Question: I am currently learning to create distributed software with Akka, the program i am trying to make is a scraping program. The main challange i have is that i need control over how many simunitanies reqests that goes to the same host, so i will not get banned from the sites. As i have never used Akka before to any real extends could i really use some help with my design, if it is good or completly missed the point.
My design idea is to make a router, for each host, with the amount of routess that i want to continues hit the site with. With a cordinating actors to send the request to the right router.
As my Cordinator is a normal actors, can it only route one request at the time, are there a way to make it able to route multible requests at the time like the router, so it will not be a buttle neck?

My idea in code.
'''
public class HttpRequestCordinator : ReceiveActor
{
private Dictionary<string, IActorRef> hostDownloader;
public HttpRequestCordinator()
{
hostDownloader = new Dictionary<string, IActorRef>();
this.Receive<HttpRequestMessage>(r =>
{
this.OnHttpRequesetMessage(r);
});
}
private void OnHttpRequesetMessage(HttpRequestMessage message)
{
var host = message.Address.Host.ToLower();
if (!hostDownloader.ContainsKey(host))
{
IActorRef child = Context.ActorOf(Props.Create(() => new HttpRequestActor()).WithRouter(new RoundRobinPool(1, new DefaultResizer(0, 10))));
hostDownloader.Add(host, child);
}
hostDownloader[host].Tell(message, Sender);
}
}
public class HttpRequestActor : ReceiveActor
{
public HttpRequestActor()
{
Receive<Messages.HttpRequestMessage>(async r =>
{
try
{
CancellationTokenSource cancellationToken = new CancellationTokenSource();
using (var handler = this.GetHandler())
{
using (HttpClient client = new HttpClient(handler))
{
AddDefaultHeadersToClient(client);
cancellationToken.CancelAfter(r.TimeOut);
var result = await client.SendAsync(r.Message, cancellationToken.Token);
Sender.Tell(result);
}
}
}
catch (Exception exp)
{
Sender.Tell(new HttpRequsetFailed(r));
}
});
}
private HttpClientHandler GetHandler()
{
return new HttpClientHandler()
{
UseCookies = false,
AutomaticDecompression = DecompressionMethods.GZip | DecompressionMethods.Deflate
};
}
private void AddDefaultHeadersToClient(HttpClient client)
{
client.DefaultRequestHeaders.Add("Accept", "*/*");
client.DefaultRequestHeaders.Add("Accept-Encoding", "gzip, deflate");
client.DefaultRequestHeaders.Add("Accept-Language", "da-DK,da;q=0.8,en-US;q=0.6,en;q=0.4");
client.DefaultRequestHeaders.Add("User-Agent", "Mozilla/5.0 (Windows NT 6.3; WOW64) AppleWebKit/537.36 (KHTML, like Gecko) Chrome/40.0.2214.115 Safari/537.36");
client.DefaultRequestHeaders.Add("AcceptCharset", "utf-8");
}
}
'''
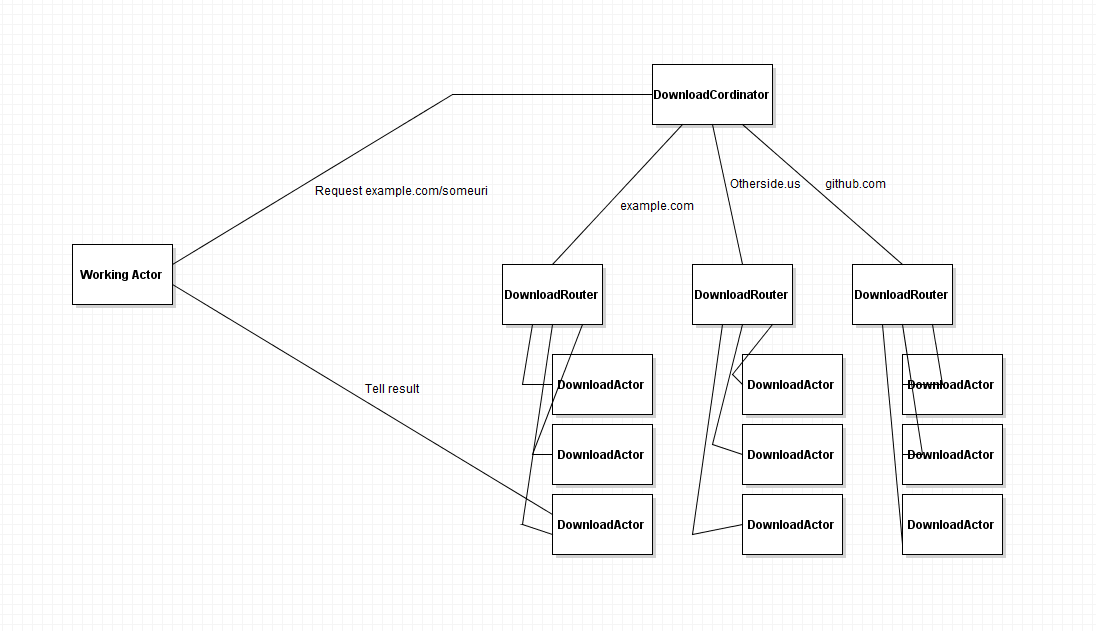
Answer: You should add a throttling level between Coordinator and DownloadRouter <URL>
though I'm not sure if this is implemented in akka.net out of the box